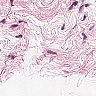
Metastatic tissue present: no